Interaction volume radius: 5 \u00c5
Interaction volume height: 35 \u00c5
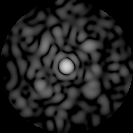
Disorder parameter: 0.7454